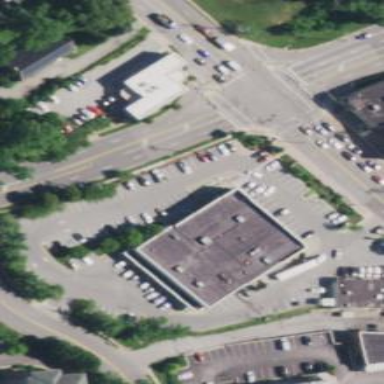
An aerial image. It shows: Pharmacy providing healthcare services.